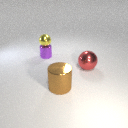
large brown metal cylinder in front of large red metal sphere